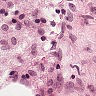
Metastatic tissue present: no